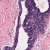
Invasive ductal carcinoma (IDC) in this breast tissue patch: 0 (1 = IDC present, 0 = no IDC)